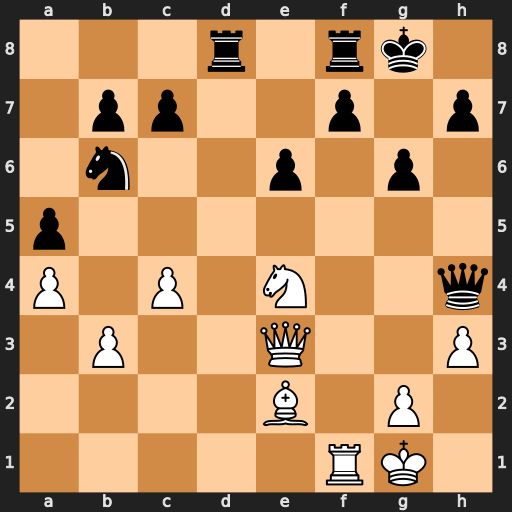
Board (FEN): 3r1rk1/1pp2p1p/1n2p1p1/p7/P1P1N2q/1P2Q2P/4B1P1/5RK1
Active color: w
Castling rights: -
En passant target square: -
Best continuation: g3 Qe7 Nf6+ Kg7 Qe5